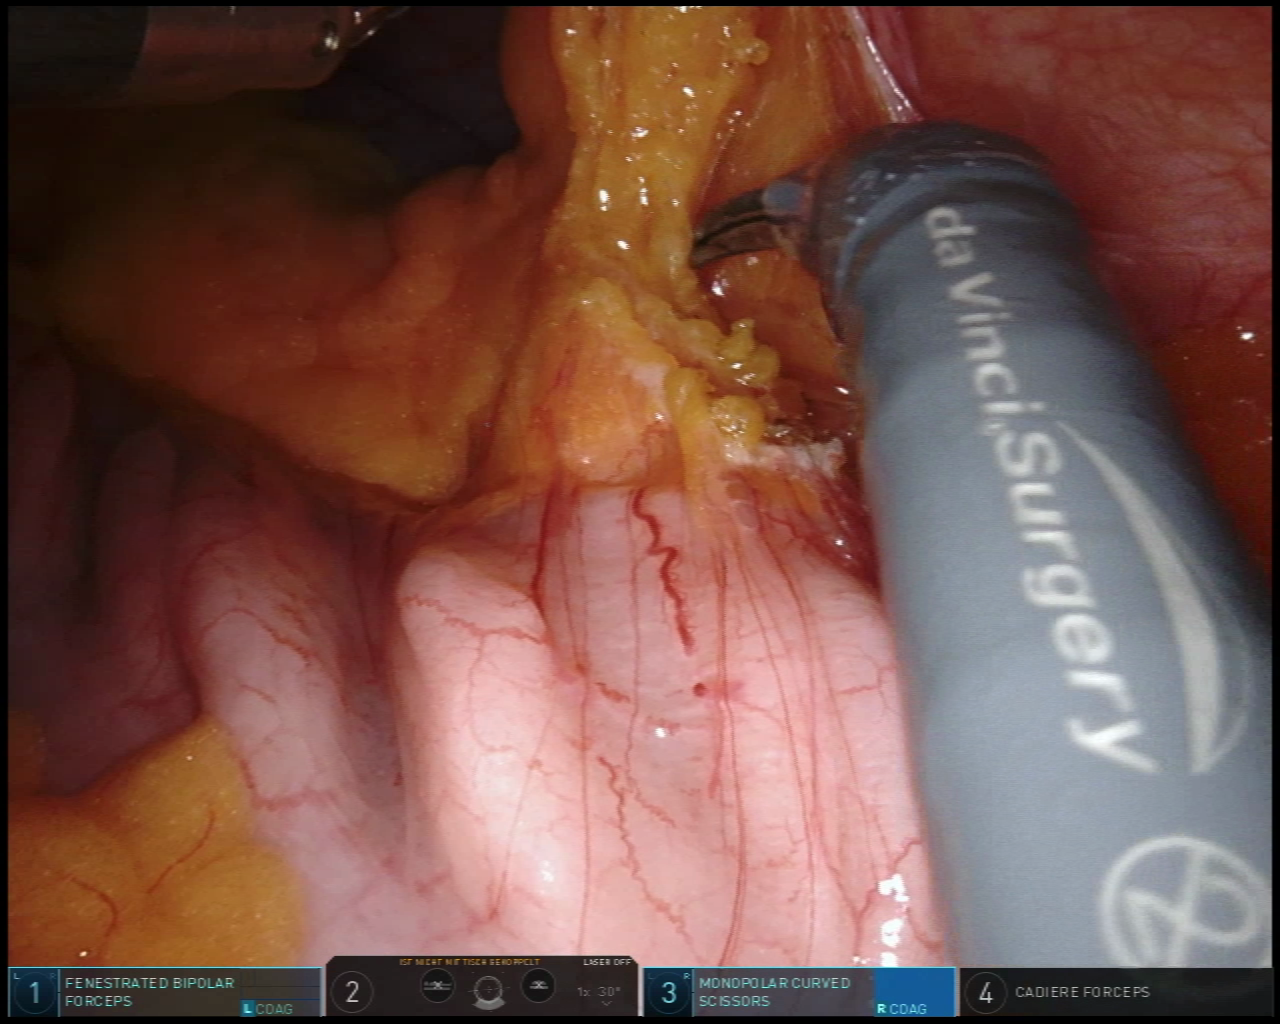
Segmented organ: colon
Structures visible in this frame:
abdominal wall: yes
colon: yes
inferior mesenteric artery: no
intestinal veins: no
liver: no
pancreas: no
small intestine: no
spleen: yes
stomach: no
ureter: no
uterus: no
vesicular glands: no